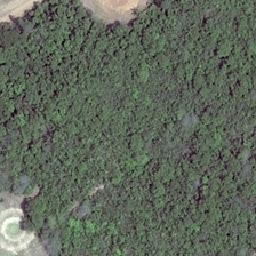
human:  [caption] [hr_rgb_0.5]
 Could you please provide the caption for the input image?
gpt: There are two circles on each edge of the forest.

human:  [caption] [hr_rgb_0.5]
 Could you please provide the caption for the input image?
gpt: we can see this green dense forest surrounded by bald land .

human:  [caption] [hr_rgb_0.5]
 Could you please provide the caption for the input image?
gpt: there are two circle barelands near the fotest .

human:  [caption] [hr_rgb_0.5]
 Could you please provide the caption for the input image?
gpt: There are two circles on each side of the forest.

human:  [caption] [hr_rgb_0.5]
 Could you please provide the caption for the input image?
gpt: barelands are near a piece of green forest .